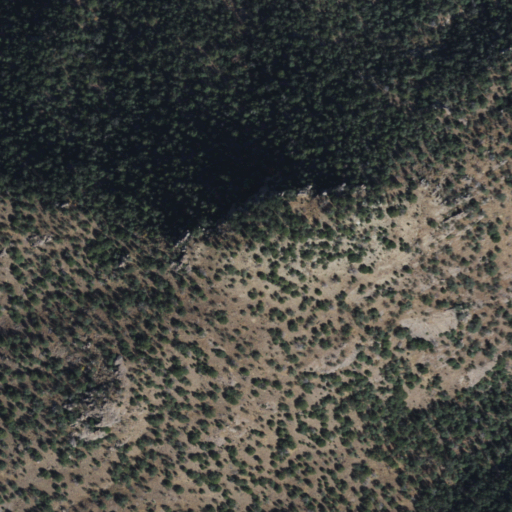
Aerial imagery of mountain in Arizona named Ditch Mountain containing evergreen forest and shrub